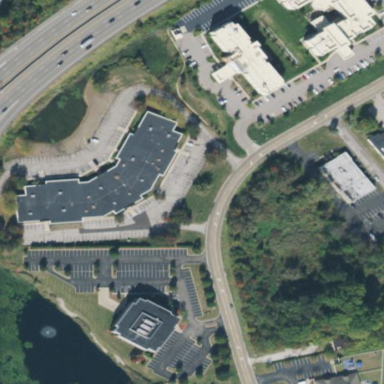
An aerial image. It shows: Commercial building.